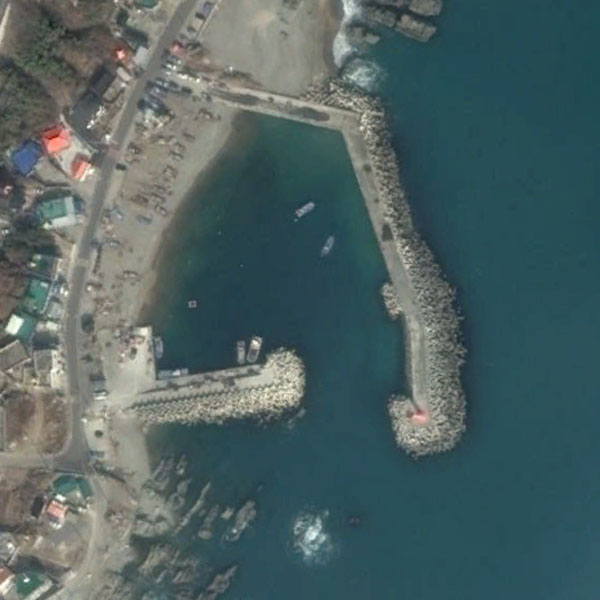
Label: Port